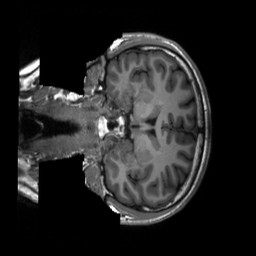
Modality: T1w
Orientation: coronal
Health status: healthy
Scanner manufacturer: siemens
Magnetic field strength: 3 T
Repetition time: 2.3 s
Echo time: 0.00207 s